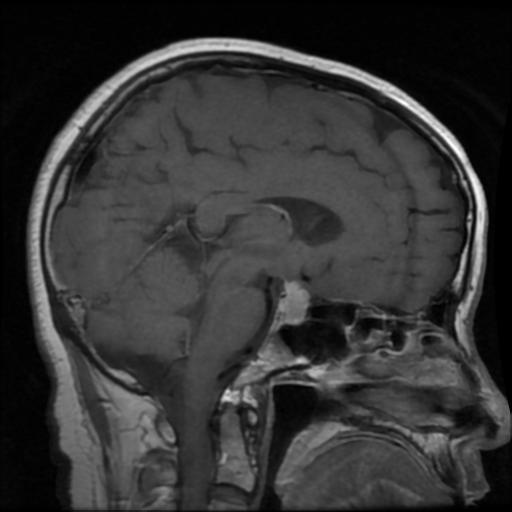
Label: pituitary